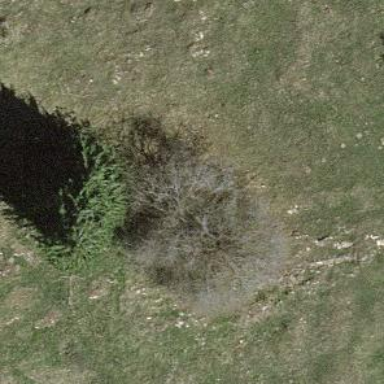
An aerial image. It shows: Single tag "natural: tree."